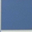
Piece: xx